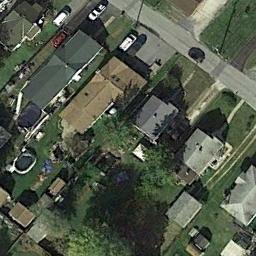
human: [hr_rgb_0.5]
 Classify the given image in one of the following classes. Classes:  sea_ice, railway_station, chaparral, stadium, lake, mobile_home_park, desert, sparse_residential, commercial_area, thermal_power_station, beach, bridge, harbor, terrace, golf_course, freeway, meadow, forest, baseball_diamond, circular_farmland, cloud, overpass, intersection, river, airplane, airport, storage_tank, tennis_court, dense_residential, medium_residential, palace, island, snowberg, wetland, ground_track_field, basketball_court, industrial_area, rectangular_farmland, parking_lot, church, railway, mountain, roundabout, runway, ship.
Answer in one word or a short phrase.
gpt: medium_residential